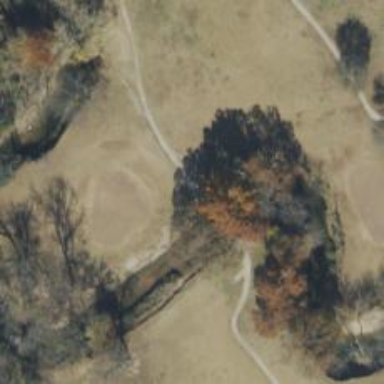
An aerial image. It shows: Path bridge used as golf cartpath.